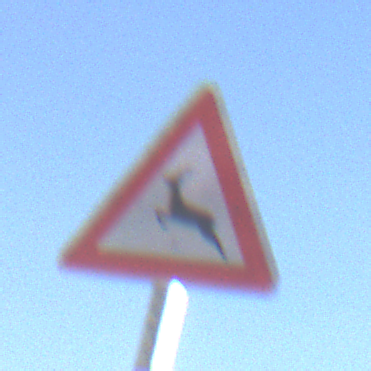
Verkehrszeichen: WildwechselRechts
Umgebung: Outdoor, Nature
Tageszeit: MorningAfternoon
Wetter: Clear
Licht: Natural
Jahreszeit: NotSpecified
Kontrast: HighContrast